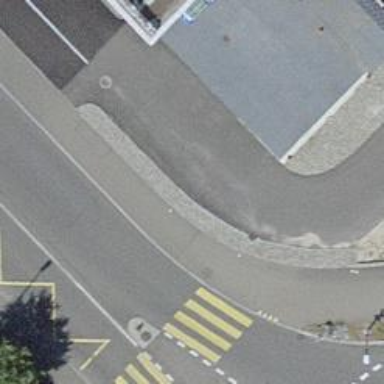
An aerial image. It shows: Sidewalk along the footway.